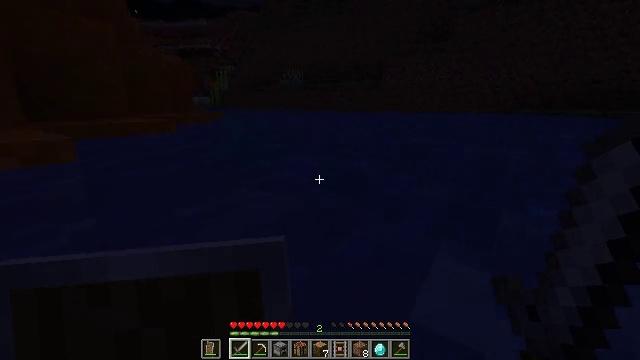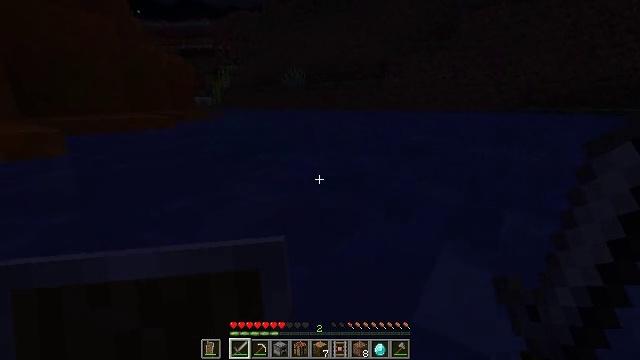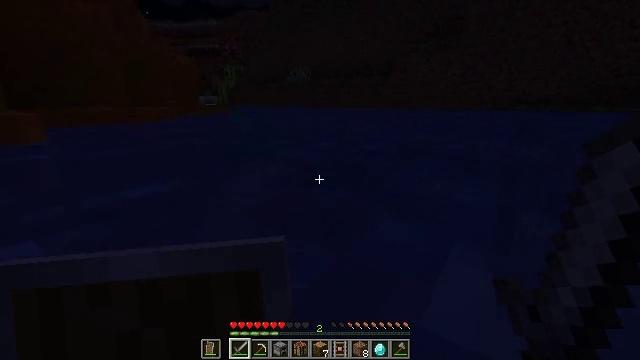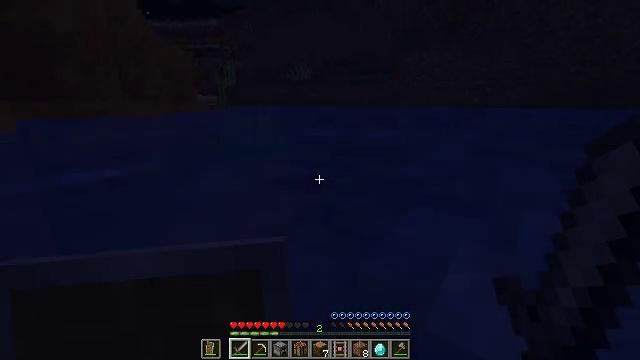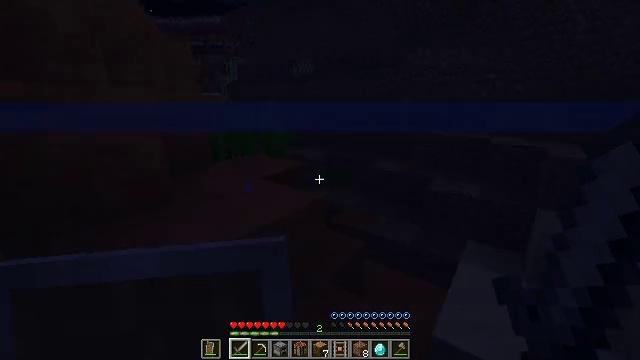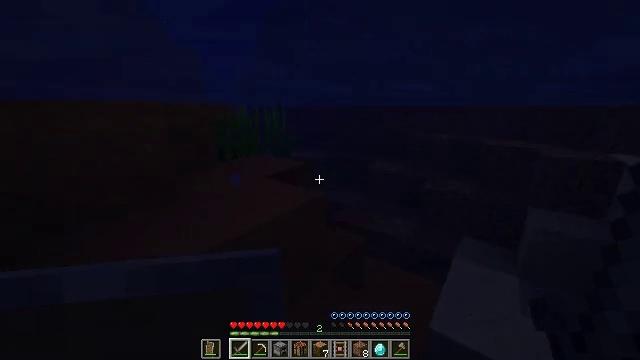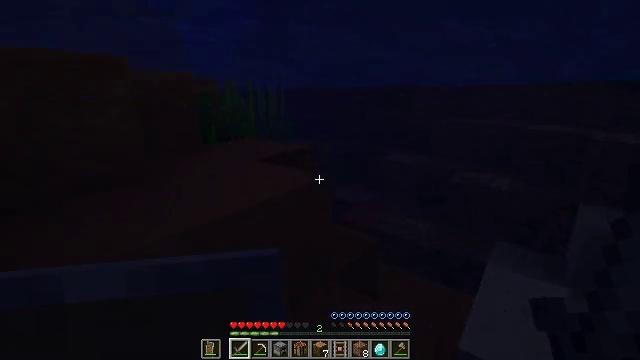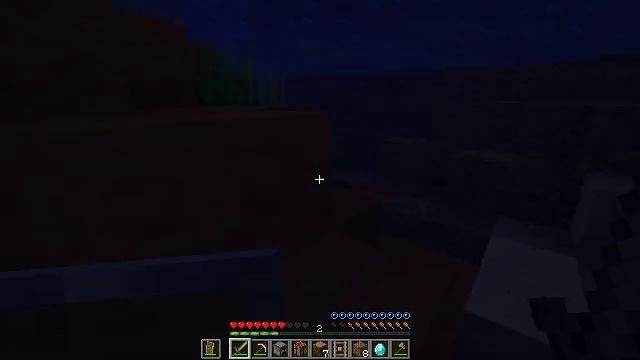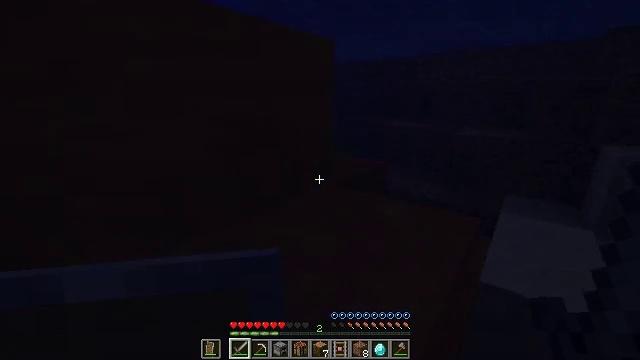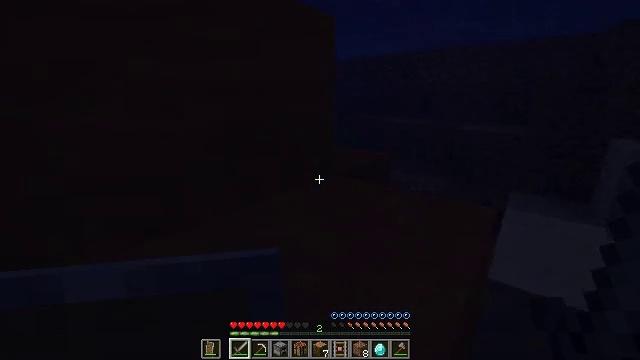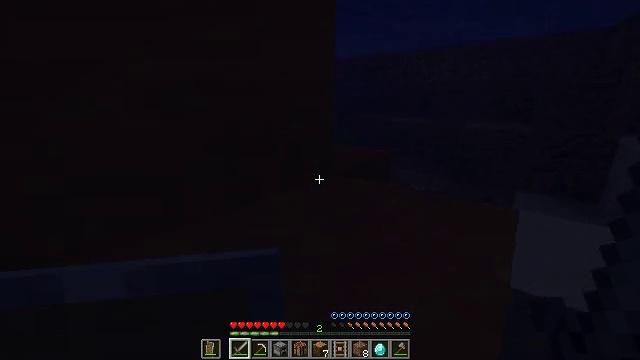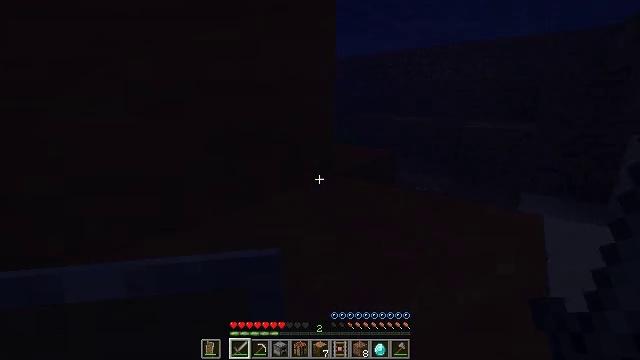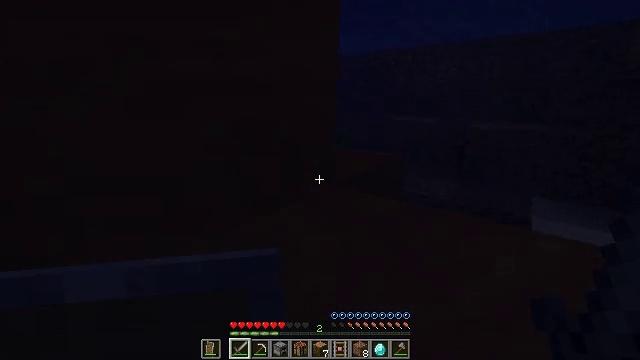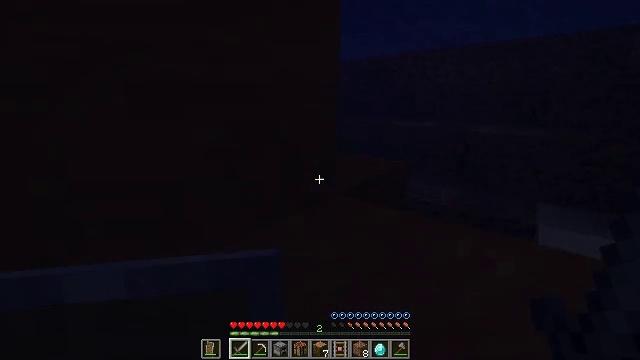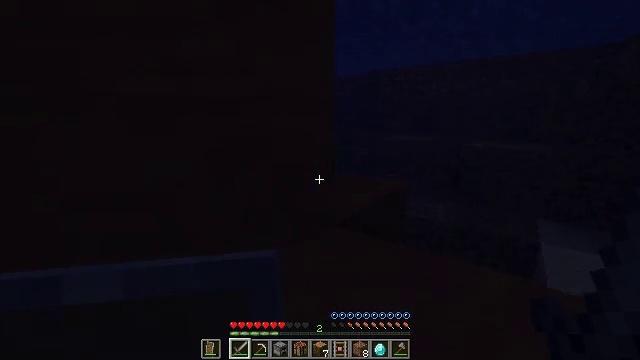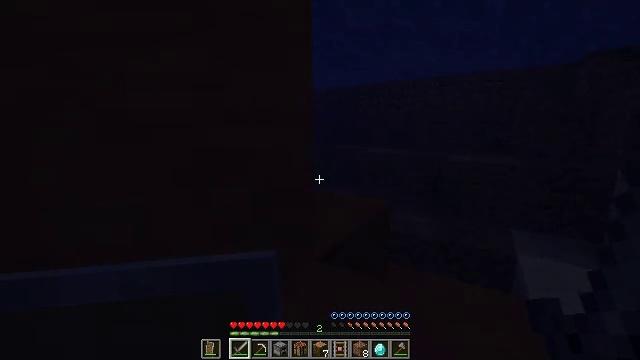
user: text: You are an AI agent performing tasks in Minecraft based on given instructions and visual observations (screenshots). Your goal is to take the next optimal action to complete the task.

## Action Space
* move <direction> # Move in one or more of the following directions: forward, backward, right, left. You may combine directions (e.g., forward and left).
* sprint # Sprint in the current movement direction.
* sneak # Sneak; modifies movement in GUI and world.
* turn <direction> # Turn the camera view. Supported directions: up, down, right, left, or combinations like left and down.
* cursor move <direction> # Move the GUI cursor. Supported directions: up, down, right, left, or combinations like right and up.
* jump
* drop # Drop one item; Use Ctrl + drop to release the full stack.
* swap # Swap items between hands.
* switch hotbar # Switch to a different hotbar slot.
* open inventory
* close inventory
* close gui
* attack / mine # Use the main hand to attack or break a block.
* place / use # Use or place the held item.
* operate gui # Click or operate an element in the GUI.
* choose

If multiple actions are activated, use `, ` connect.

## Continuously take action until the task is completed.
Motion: motion action
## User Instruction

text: Cut down the sugar cane stalks.
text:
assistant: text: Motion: move forward, sprint
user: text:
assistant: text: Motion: move forward, sprint, turn left
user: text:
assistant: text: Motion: move forward, sprint
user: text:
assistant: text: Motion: move forward, sprint
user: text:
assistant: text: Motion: move forward, sprint
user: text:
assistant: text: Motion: move forward, sprint
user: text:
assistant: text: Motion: move forward, sprint
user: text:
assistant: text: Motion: move forward, sprint
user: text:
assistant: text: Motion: move forward, sprint
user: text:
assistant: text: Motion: move forward, sprint
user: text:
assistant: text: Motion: move forward, sprint
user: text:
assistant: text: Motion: move forward, sprint, jump
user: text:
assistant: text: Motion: move forward, sprint, jump
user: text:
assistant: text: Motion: move forward, sprint, turn right and up, jump
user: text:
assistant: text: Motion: move forward, sprint, turn right and up, jump
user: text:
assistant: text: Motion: move forward, sprint, turn right, jump
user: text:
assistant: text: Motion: move forward and move right, sprint
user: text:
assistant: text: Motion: move forward and move right, sprint
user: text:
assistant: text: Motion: move forward and move right, sprint
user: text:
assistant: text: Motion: move forward and move right, sprint
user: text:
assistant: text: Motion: move forward and move right, sprint, turn left and up
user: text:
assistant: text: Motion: move forward and move right, sprint, turn left
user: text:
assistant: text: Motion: move forward and move right, sprint, turn left
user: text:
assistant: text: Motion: move forward and move right, sprint, turn left
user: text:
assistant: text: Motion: move forward and move right, sprint, turn left and up
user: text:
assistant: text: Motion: move forward and move right, sprint, turn left
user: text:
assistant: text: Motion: move forward, sprint, turn left
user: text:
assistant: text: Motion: move forward, sprint, turn left
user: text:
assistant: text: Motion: move forward, sprint
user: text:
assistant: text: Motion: move forward, sprint, turn left, jump